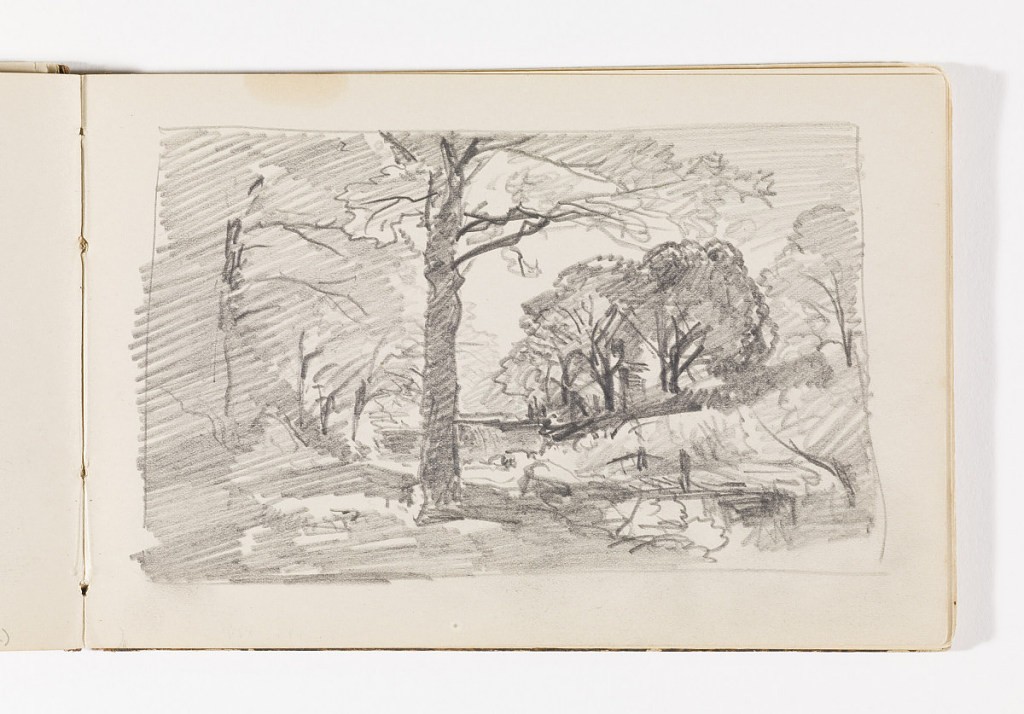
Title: Study of Forested Countryside with Stream
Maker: William Trost Richards, American, 1833–1905
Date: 1885–1902
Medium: Graphite on cream wove paper
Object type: Sketchbook folio
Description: Landscape with trees. In center foreground, single large tree. Additional trees in middleground on left and right. In right foreground, extending back, a small stream with a wooden bridge.